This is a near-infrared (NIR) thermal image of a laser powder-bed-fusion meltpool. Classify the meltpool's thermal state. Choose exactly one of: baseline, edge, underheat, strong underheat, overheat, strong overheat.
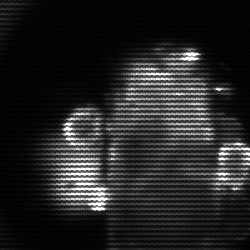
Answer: strong underheat